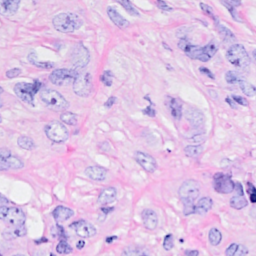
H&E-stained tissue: Breast